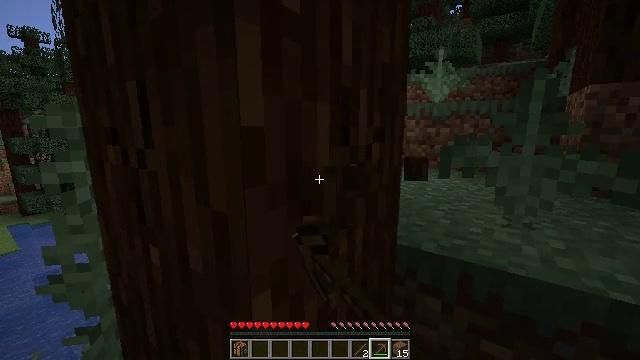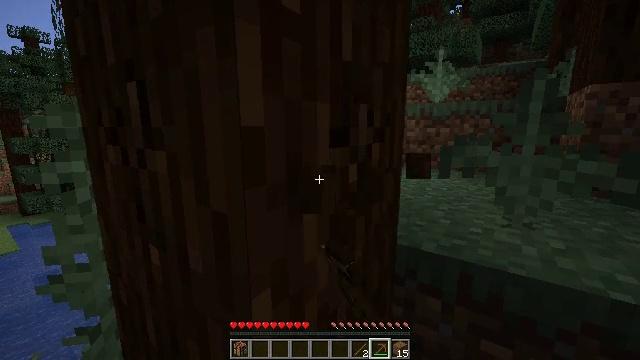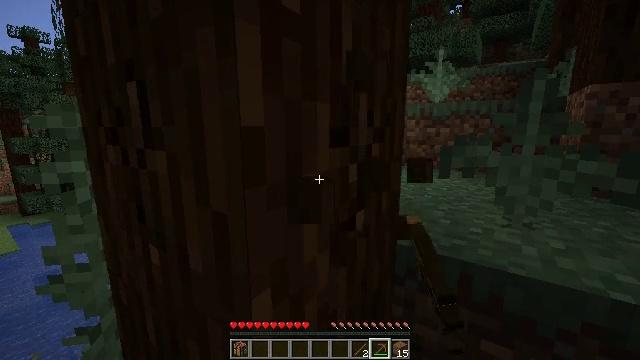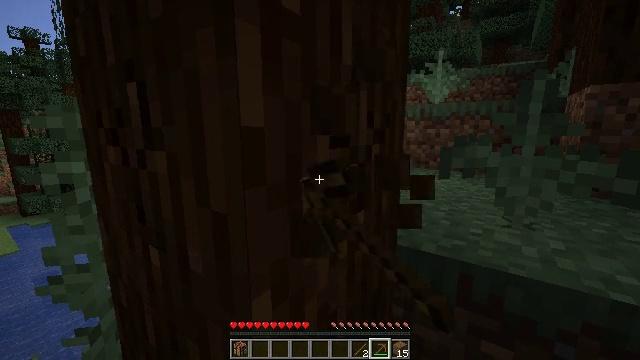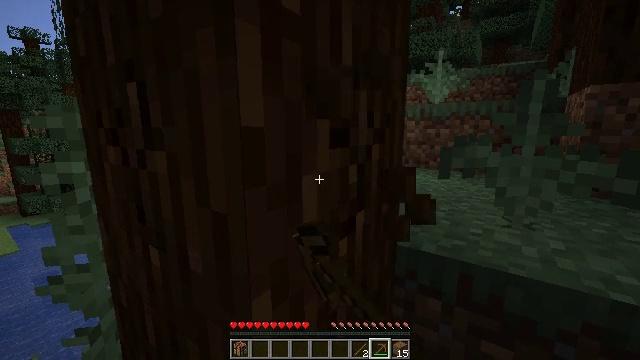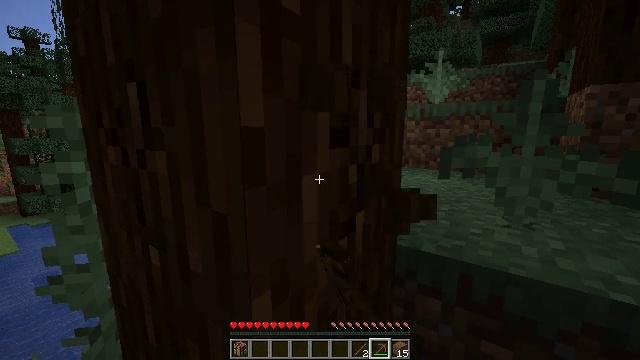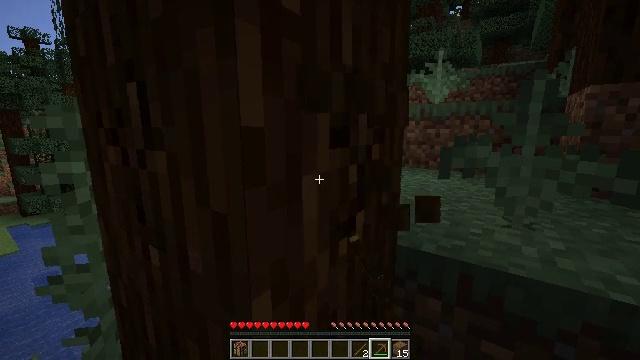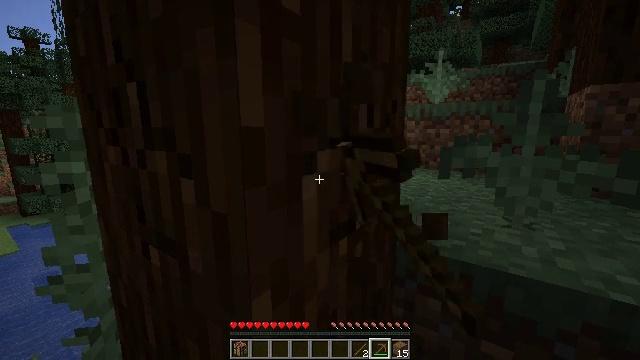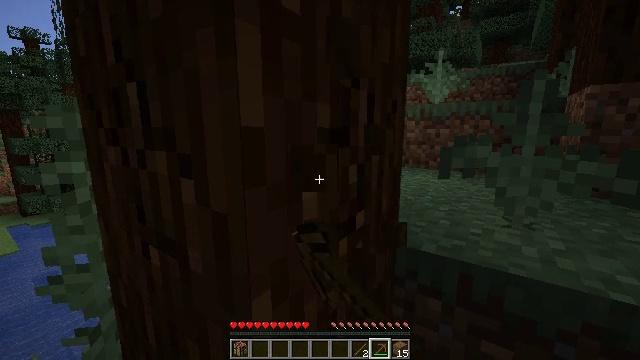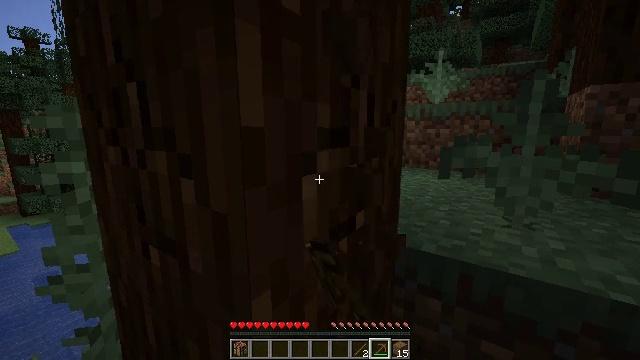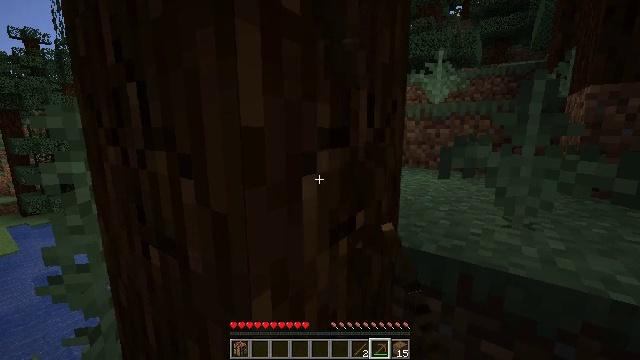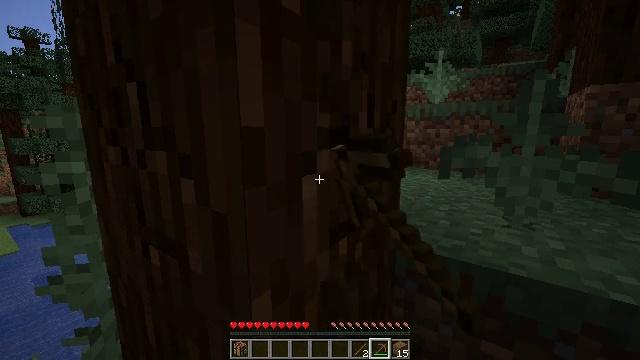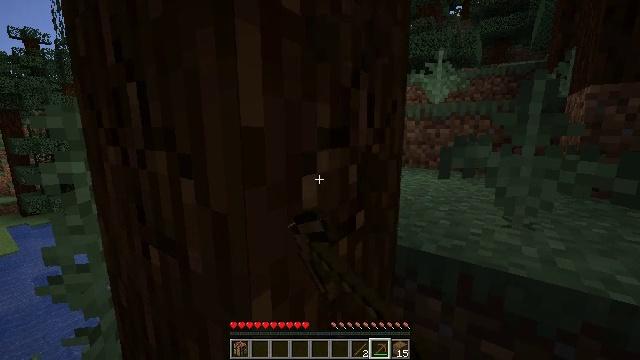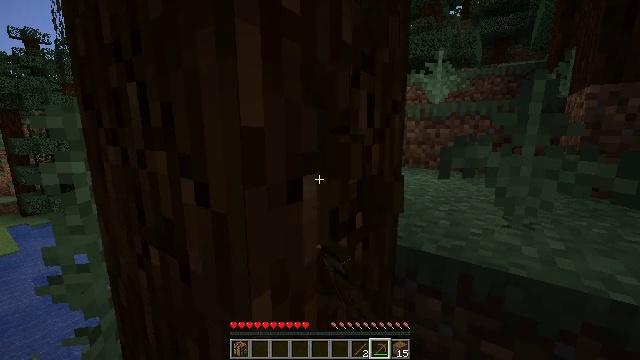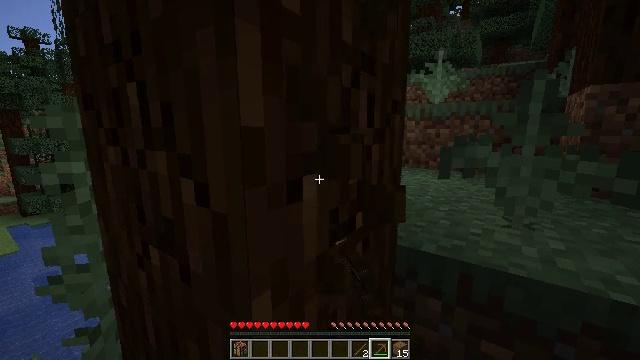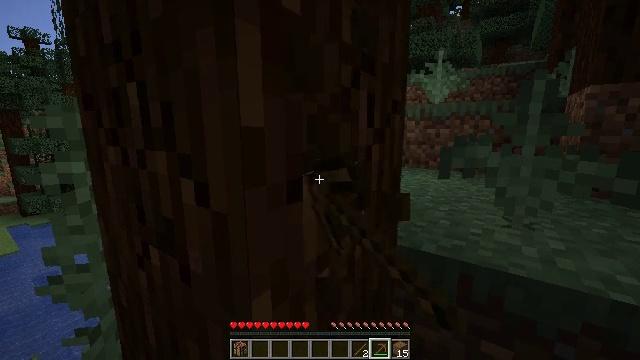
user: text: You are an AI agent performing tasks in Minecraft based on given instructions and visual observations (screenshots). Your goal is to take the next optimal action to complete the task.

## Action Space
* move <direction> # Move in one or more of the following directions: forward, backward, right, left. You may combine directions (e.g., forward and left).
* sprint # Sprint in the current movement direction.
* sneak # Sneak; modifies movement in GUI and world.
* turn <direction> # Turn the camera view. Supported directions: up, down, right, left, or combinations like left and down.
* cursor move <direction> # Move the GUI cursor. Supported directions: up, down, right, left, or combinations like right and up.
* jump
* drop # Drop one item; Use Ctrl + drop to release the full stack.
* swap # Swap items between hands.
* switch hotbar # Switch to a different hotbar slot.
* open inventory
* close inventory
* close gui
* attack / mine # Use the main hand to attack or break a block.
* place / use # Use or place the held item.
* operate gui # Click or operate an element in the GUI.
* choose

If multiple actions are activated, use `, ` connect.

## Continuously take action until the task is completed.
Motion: motion action
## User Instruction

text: Collect spruce log for building materials.
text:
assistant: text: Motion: attack / mine
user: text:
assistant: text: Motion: attack / mine
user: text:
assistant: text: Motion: attack / mine
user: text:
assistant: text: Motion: attack / mine
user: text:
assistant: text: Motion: attack / mine
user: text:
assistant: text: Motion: attack / mine
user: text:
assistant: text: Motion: attack / mine
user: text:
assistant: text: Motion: attack / mine
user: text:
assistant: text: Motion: attack / mine
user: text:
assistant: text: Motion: attack / mine
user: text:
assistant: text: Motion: attack / mine
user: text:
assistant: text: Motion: attack / mine
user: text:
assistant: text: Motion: attack / mine
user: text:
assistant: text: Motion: attack / mine
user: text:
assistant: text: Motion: attack / mine
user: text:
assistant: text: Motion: attack / mine
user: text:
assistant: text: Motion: attack / mine
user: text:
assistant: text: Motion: attack / mine
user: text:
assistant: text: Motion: attack / mine
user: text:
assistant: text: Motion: attack / mine
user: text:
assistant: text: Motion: attack / mine
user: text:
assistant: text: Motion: attack / mine
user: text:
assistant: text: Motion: attack / mine
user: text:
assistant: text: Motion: attack / mine
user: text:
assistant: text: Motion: attack / mine
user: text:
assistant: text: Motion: attack / mine
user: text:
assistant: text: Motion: attack / mine
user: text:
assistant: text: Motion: attack / mine
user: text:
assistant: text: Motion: attack / mine
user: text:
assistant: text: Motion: attack / mine